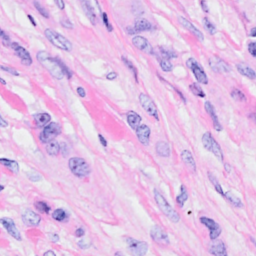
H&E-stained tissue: Breast